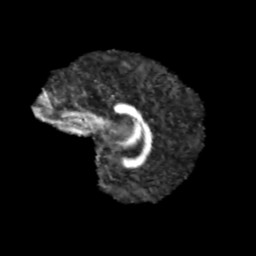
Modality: FA
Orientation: sagittal
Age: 12
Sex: male
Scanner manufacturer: siemens
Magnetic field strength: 3 T
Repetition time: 3.8 s
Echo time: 0.07 s